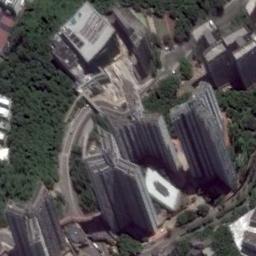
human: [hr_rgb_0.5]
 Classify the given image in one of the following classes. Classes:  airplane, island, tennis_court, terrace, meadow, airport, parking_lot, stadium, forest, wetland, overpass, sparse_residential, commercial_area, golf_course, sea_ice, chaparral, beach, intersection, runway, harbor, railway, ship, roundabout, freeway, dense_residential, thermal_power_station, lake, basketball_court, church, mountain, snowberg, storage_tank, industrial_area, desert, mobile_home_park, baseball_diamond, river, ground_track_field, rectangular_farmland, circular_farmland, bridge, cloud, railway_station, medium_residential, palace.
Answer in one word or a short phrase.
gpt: commercial_area